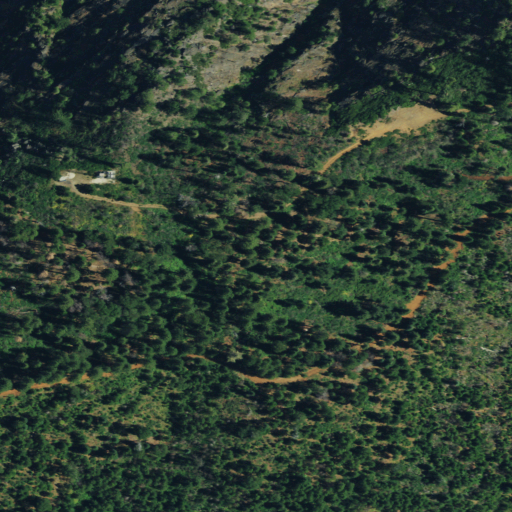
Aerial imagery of mountain in California named Bear Ranch Hill containing grassland, shrub, and evergreen forest